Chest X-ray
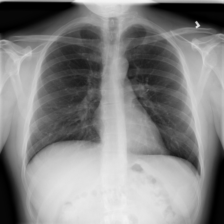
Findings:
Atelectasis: negative
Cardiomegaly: negative
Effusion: negative
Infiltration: negative
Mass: negative
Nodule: negative
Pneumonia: negative
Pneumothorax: negative
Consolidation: negative
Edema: negative
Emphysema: negative
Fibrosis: negative
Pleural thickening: negative
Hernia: negative